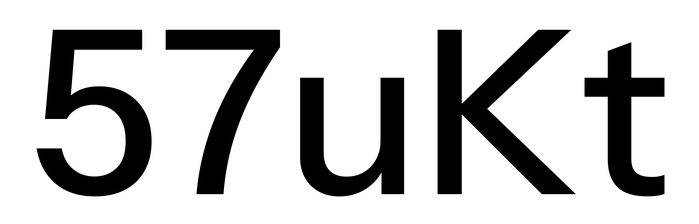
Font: InstrumentSans_Medium